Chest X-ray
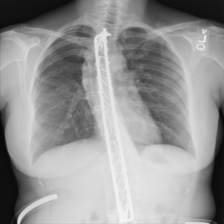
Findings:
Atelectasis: negative
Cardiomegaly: negative
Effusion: negative
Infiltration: negative
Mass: negative
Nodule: negative
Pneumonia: negative
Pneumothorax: negative
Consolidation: negative
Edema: negative
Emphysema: negative
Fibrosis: negative
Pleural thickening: negative
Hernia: negative